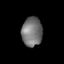
Tissue: skin
Cell type: Epithelial cells
Senescence score: 0.8504
Nuclear area (px): 592
Mean DAPI intensity: 115.943